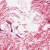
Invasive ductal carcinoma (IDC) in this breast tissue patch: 0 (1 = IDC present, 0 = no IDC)